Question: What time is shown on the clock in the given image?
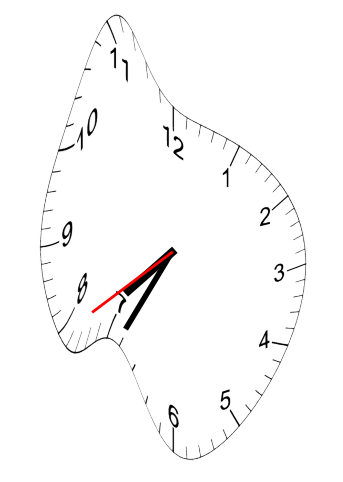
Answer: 07:34:39